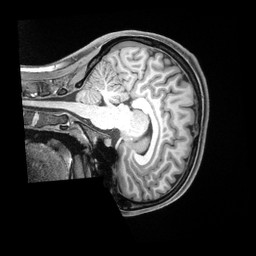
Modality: T1w
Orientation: sagittal
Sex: female
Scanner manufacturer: siemens
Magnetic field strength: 3 T
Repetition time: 2.4 s
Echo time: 0.00225 s